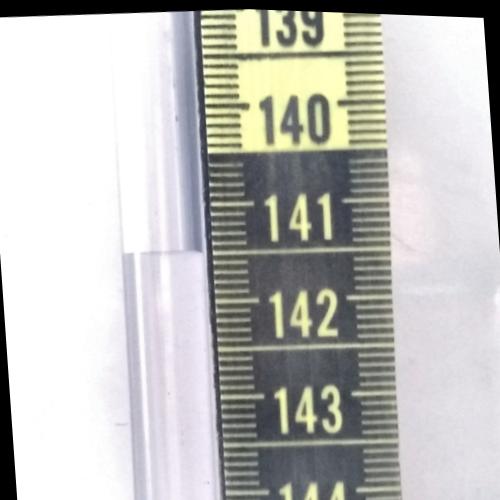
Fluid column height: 141.5 cm